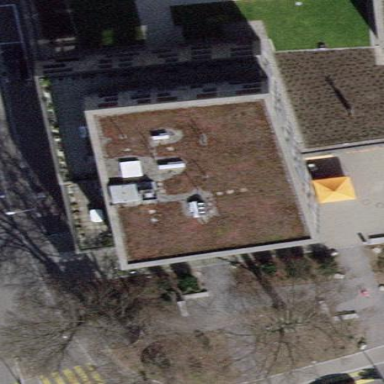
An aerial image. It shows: Building with apartments and flat roof.